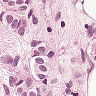
Metastatic tissue present: yes